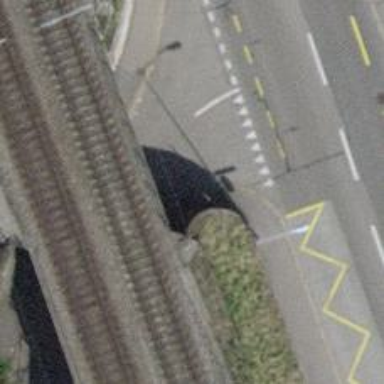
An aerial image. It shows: Kerb barrier.